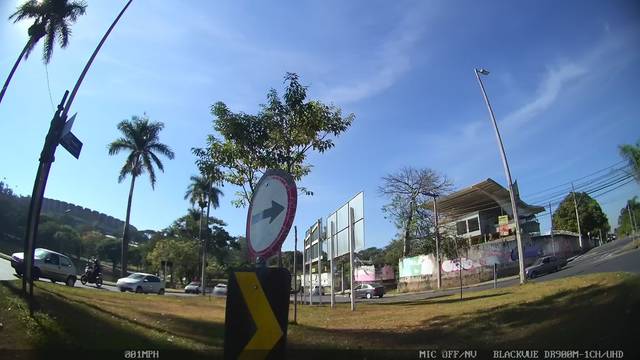
Region: Brazil
Coordinates: -19.863, -43.976